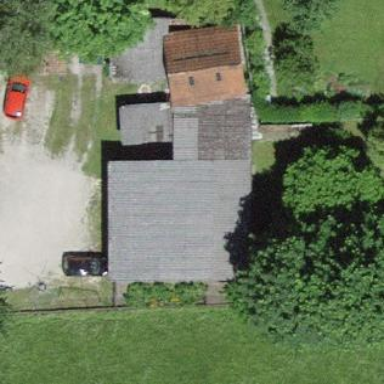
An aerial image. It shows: Rural barn.